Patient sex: M
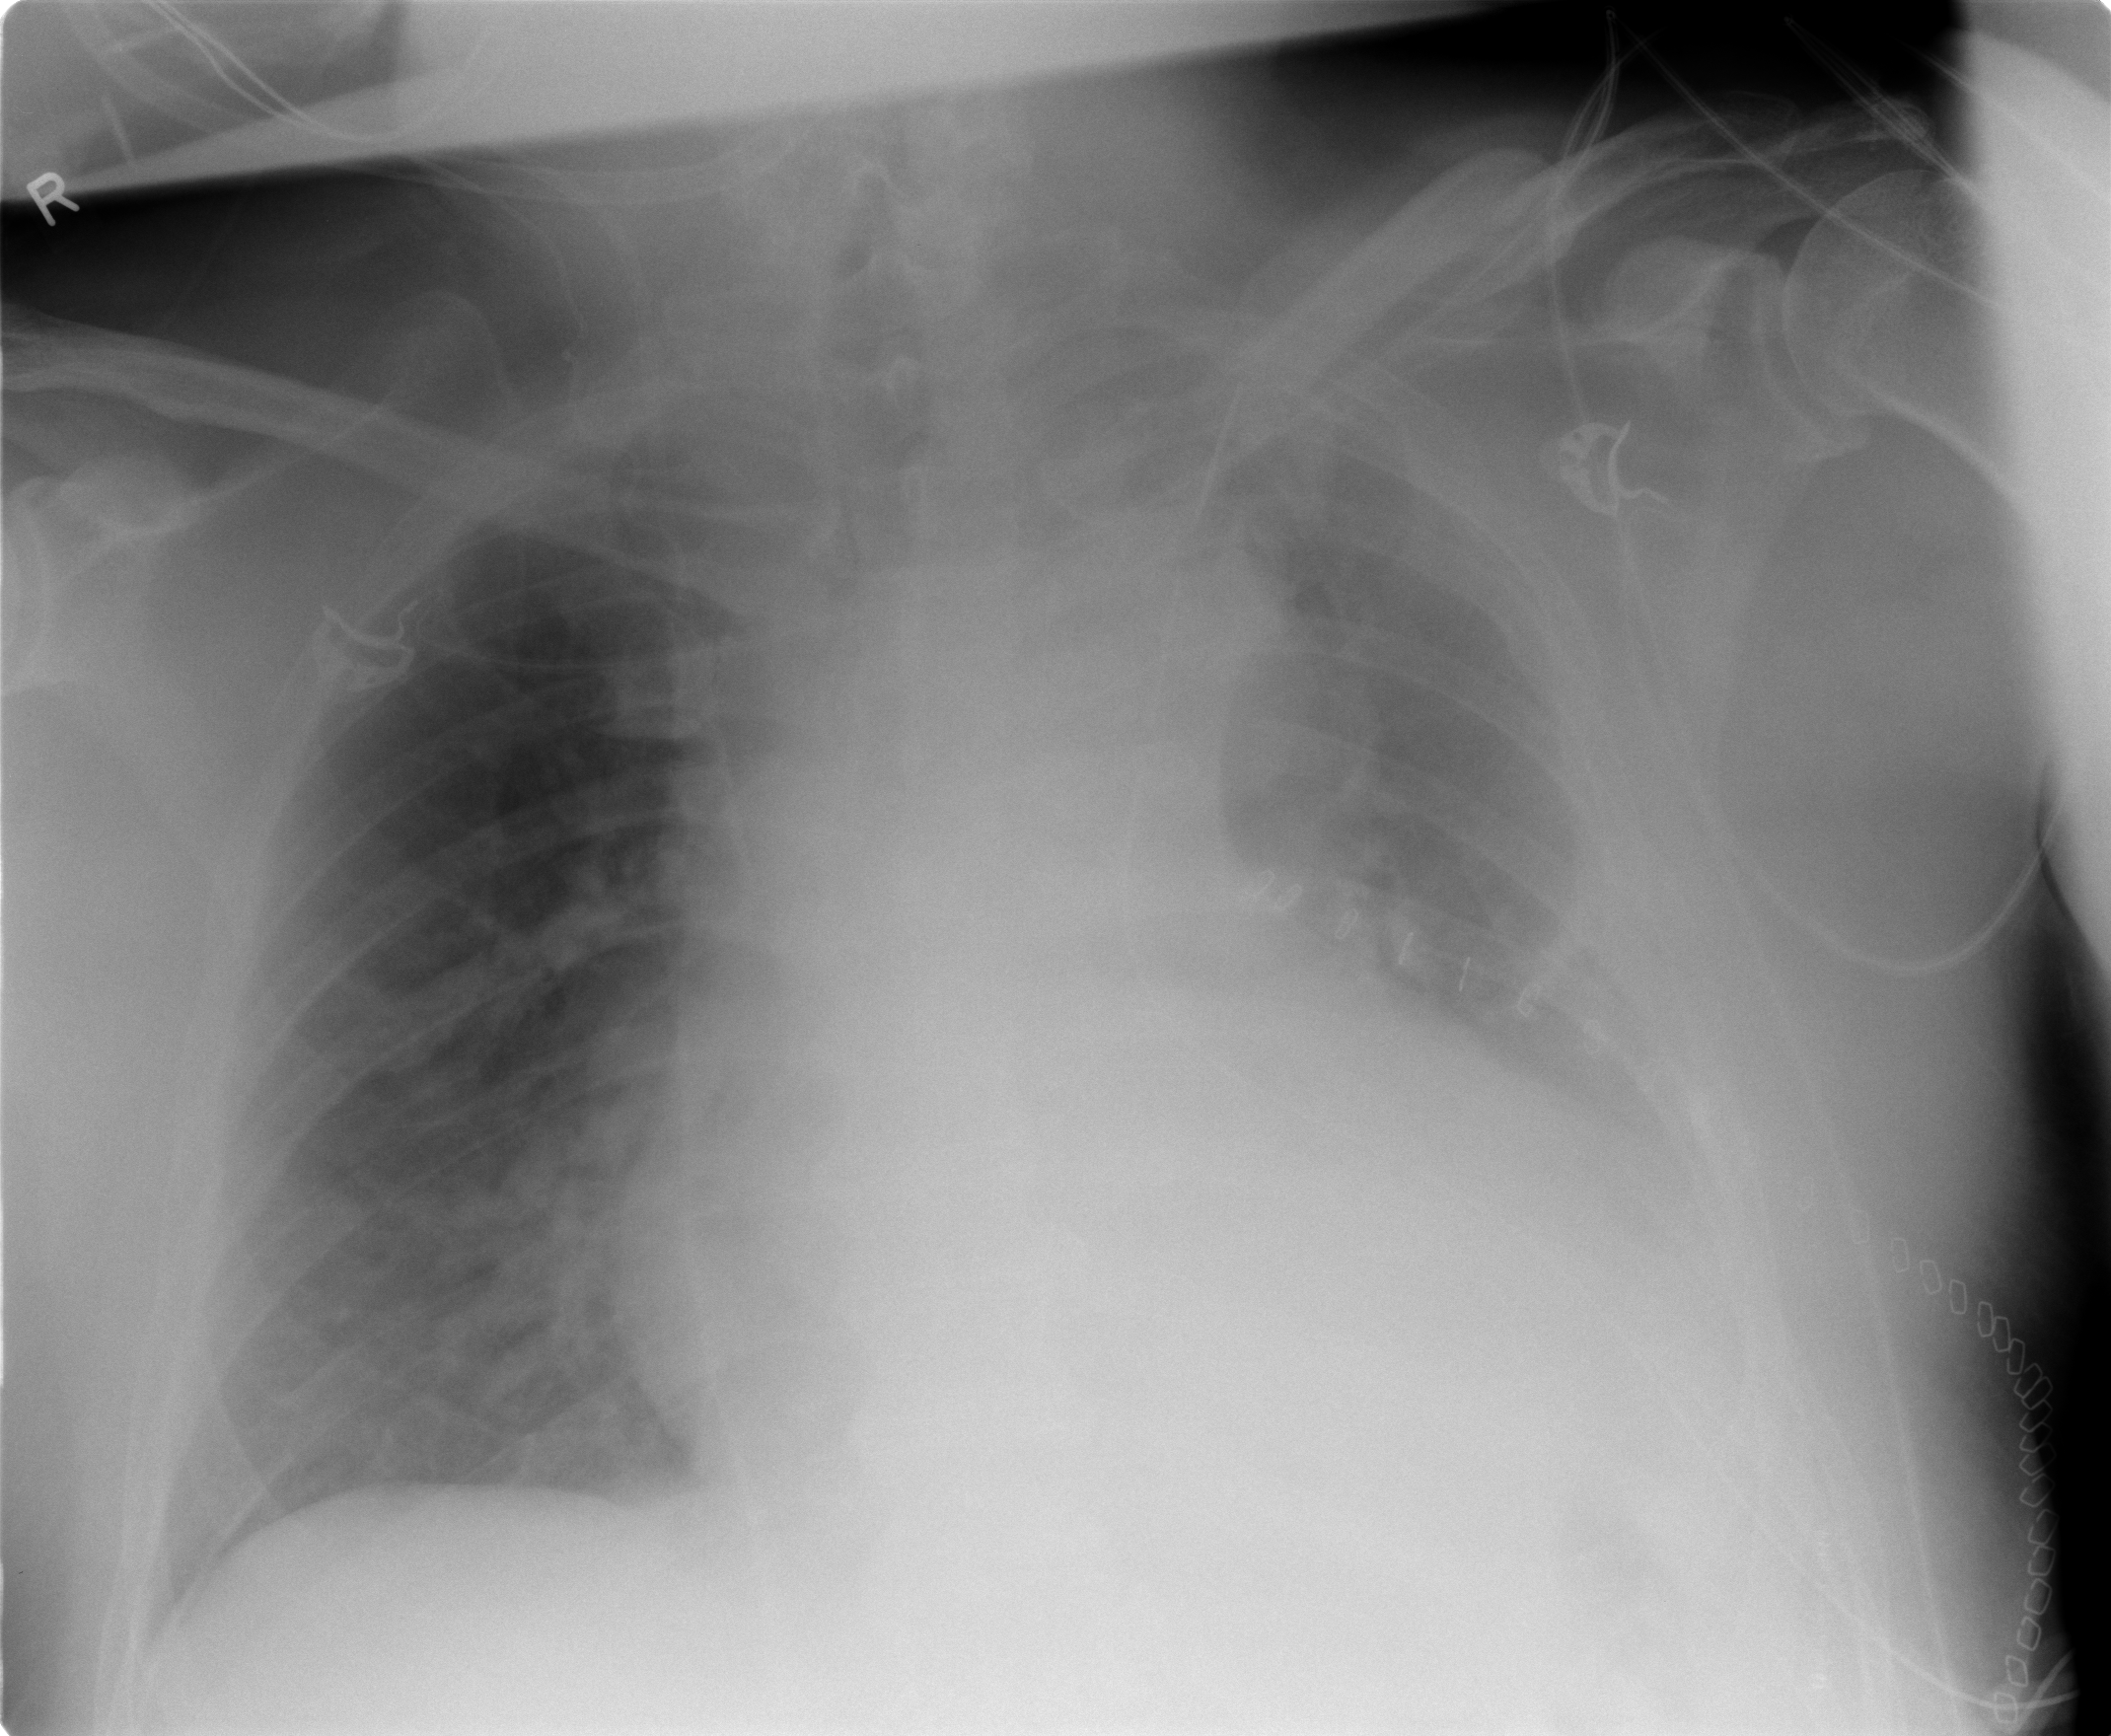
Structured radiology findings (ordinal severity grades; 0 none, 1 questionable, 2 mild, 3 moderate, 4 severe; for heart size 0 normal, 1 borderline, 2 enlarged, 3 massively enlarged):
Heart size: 2
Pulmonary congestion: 0
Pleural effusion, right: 0
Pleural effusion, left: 3
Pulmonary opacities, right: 1
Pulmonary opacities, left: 0
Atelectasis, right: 2
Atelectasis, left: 3